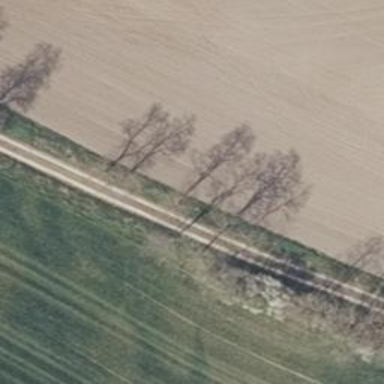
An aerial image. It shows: Deciduous broadleaved tree.